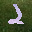
Label: 2